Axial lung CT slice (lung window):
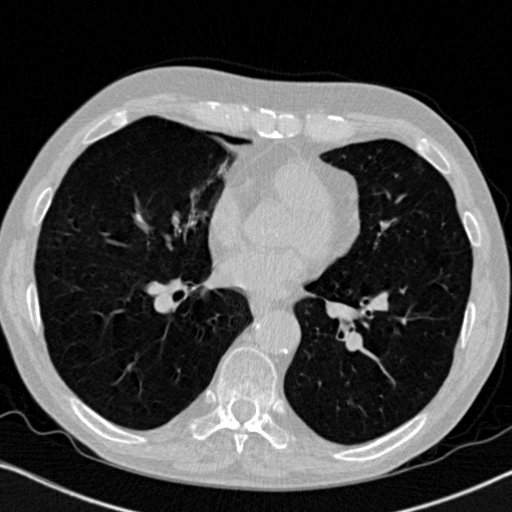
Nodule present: no